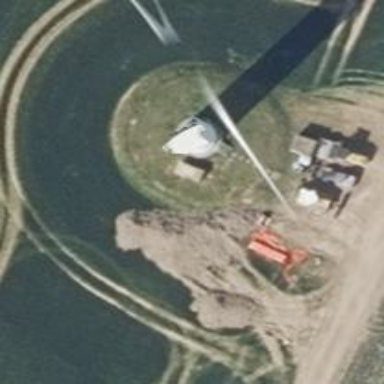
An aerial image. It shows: Horizontal axis wind turbine generating power from wind energy.